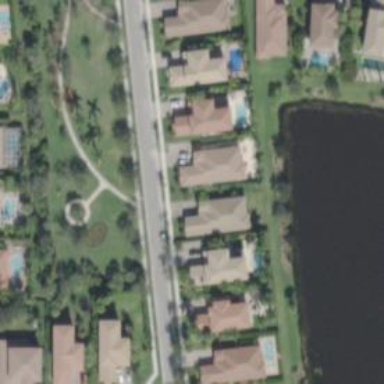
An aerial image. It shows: Residential road.